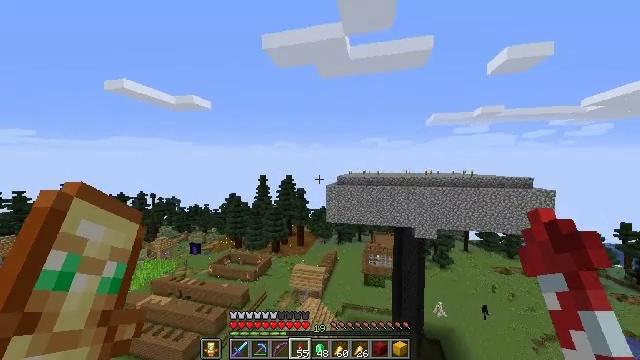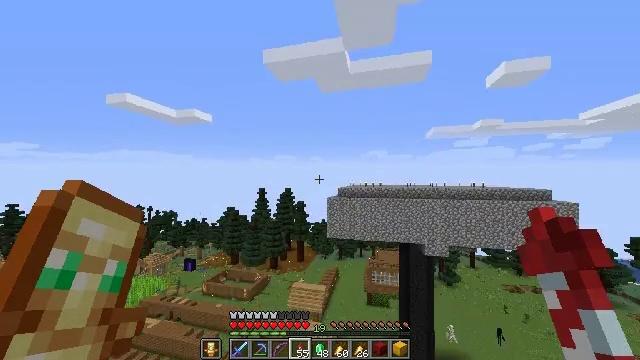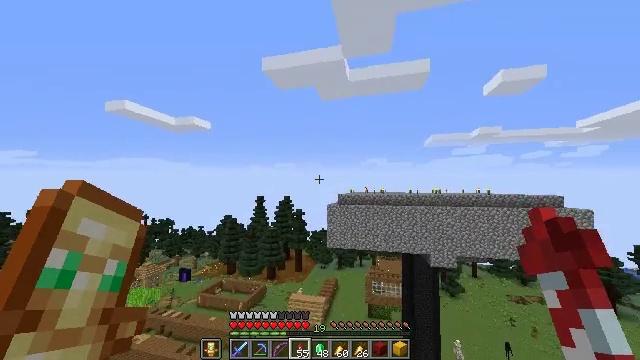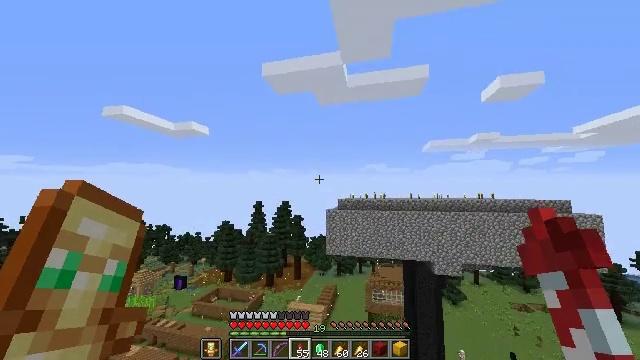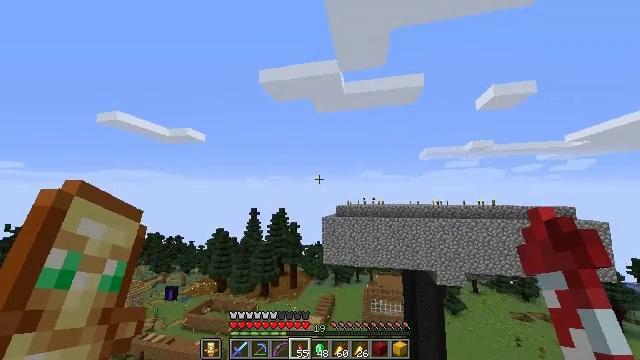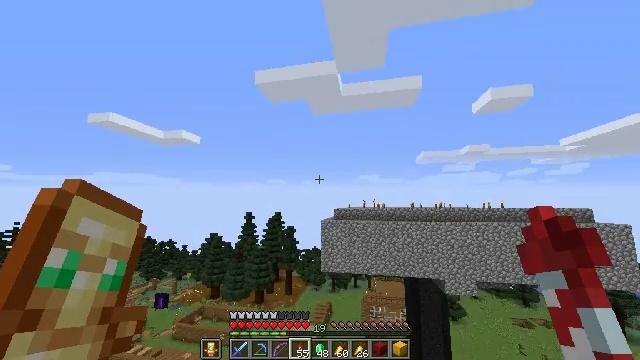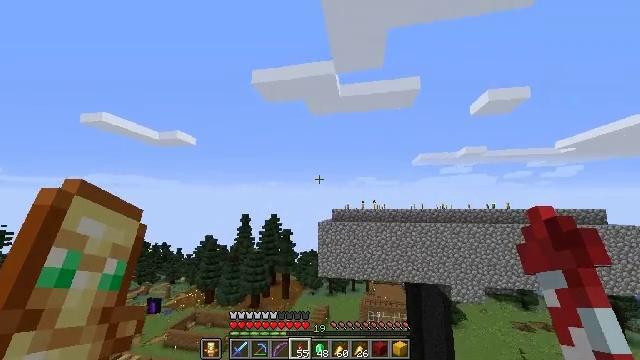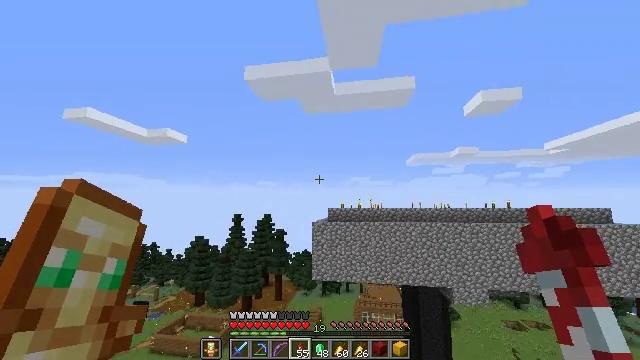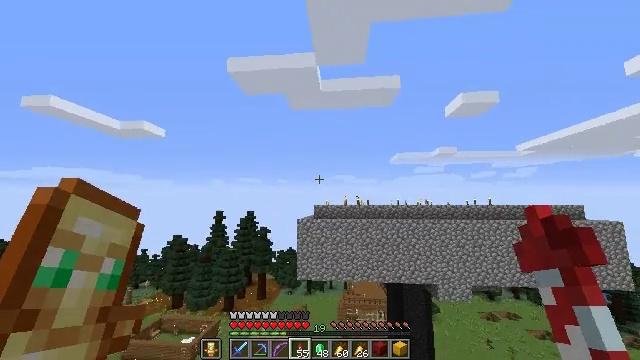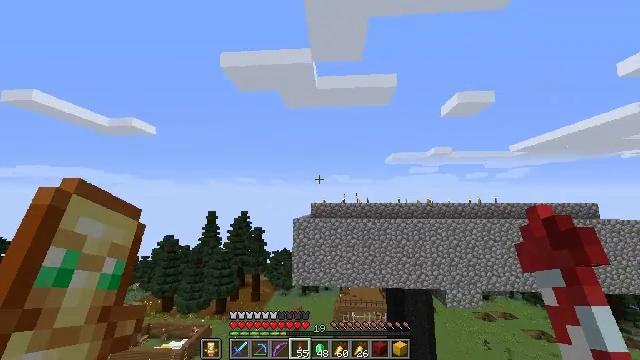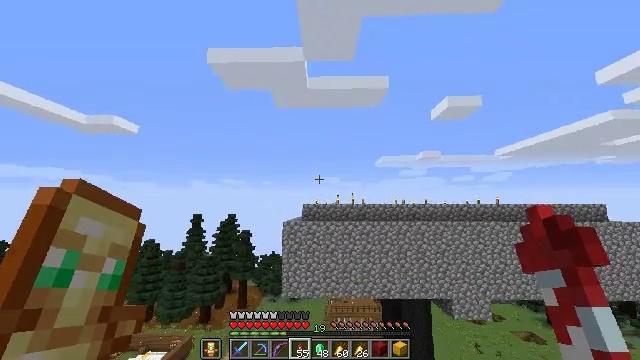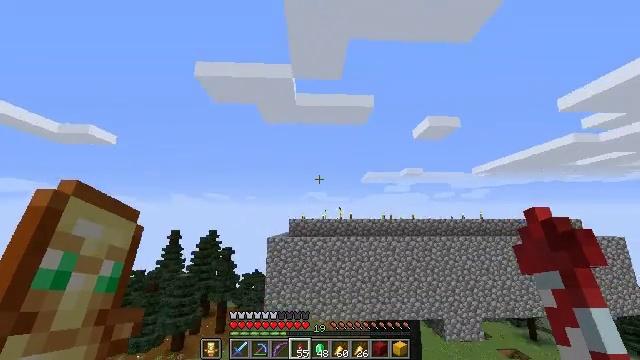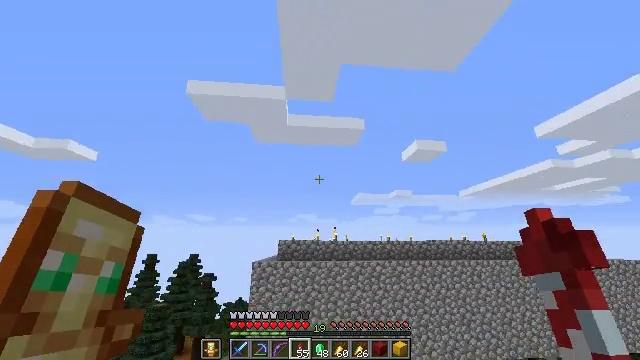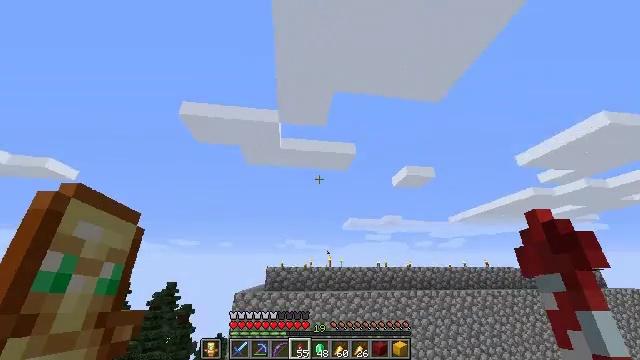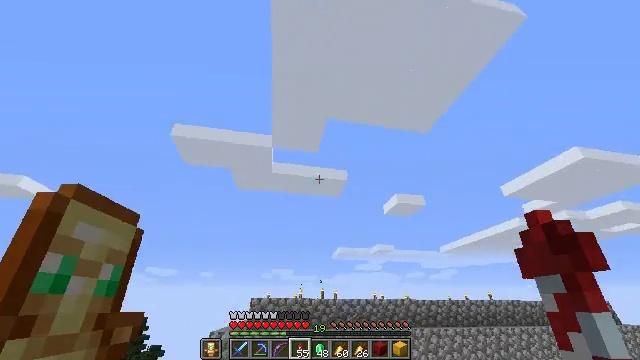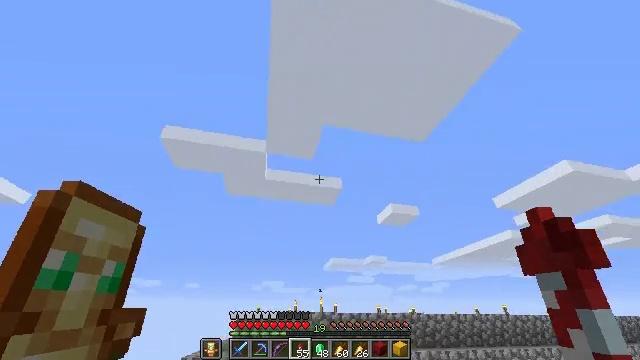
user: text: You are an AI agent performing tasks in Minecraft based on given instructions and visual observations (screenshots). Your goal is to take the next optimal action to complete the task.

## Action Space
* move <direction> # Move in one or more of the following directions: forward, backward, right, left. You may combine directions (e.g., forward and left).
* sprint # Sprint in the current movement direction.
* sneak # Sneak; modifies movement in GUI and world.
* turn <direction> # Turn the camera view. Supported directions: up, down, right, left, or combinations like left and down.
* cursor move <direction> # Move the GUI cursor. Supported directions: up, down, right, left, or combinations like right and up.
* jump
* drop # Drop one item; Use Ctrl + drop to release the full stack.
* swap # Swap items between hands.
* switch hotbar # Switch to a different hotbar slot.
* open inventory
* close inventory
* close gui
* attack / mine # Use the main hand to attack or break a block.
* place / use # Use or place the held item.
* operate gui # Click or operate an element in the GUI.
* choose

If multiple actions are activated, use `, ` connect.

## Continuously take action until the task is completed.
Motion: motion action
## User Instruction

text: Break spruce planks from a structure.
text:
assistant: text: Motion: move forward, sprint, turn up
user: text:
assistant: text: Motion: move forward, sprint, turn up
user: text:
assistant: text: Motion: move forward, sprint, turn up
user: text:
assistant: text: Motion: move forward, sprint, turn up
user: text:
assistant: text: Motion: move forward, sprint, turn up
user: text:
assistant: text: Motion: move forward, sprint
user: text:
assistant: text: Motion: move forward, sprint, turn right
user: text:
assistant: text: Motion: move forward, sprint, turn right
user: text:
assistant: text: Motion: move forward, sprint, turn right
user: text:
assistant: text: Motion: move forward, sprint, turn right
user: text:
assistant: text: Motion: move forward, sprint, turn right and up
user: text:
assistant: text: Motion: move forward, sprint, turn right and up
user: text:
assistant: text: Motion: move forward, sprint, turn right and up
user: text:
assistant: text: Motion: move forward, sprint, turn right and up
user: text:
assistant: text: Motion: move forward, sprint, turn right and up
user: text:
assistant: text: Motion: move forward, sprint, turn right and up
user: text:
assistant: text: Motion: move forward, sprint, turn right
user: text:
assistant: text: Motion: move forward, sprint, turn right
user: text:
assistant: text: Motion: move forward, sprint, turn right
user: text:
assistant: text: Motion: move forward, sprint, turn right
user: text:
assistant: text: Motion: move forward, sprint, turn right and down
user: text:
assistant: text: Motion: move forward, sprint, turn right and down
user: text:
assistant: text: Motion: move forward, sprint, turn right and down
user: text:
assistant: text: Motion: move forward, sprint, turn right and down
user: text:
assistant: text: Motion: move forward, sprint, turn right and down
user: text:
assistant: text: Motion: move forward, sprint, turn right and down
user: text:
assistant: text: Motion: move forward, sprint, turn right and down
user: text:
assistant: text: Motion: move forward, sprint, turn down
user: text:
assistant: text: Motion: move forward, sprint, turn down
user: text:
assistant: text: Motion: move forward, sprint, turn down